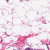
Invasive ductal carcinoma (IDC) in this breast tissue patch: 0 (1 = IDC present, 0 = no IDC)